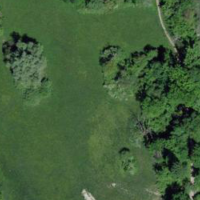
EUNIS habitat code: 23
Species observed at this site:
Euonymus europaeus
Filipendula ulmaria